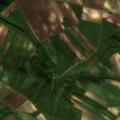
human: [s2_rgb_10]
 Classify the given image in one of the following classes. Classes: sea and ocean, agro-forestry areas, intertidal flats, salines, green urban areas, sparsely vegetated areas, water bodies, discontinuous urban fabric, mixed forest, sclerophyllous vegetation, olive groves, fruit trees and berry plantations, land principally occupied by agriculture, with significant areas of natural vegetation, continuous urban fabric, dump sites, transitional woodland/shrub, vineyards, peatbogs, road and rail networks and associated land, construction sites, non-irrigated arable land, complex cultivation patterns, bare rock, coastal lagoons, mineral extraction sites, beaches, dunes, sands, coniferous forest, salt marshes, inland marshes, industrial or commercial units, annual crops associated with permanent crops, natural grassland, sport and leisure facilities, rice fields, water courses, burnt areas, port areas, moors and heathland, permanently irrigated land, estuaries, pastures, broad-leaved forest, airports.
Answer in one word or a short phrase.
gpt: non-irrigated arable land, vineyards, land principally occupied by agriculture, with significant areas of natural vegetation